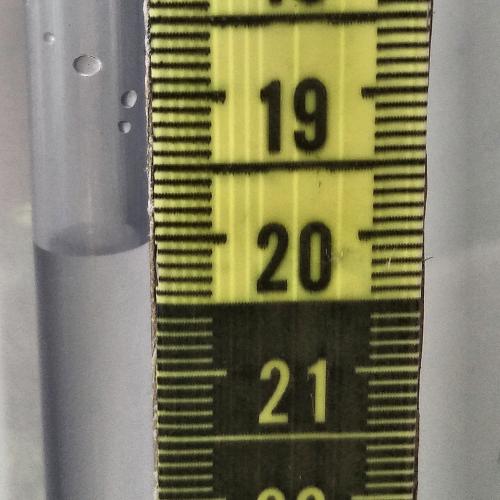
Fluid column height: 20.0 cm